Interaction volume radius: 10 \u00c5
Interaction volume height: 25 \u00c5
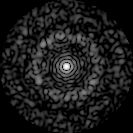
Disorder parameter: 0.8364